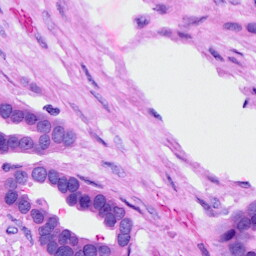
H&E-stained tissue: Ovarian